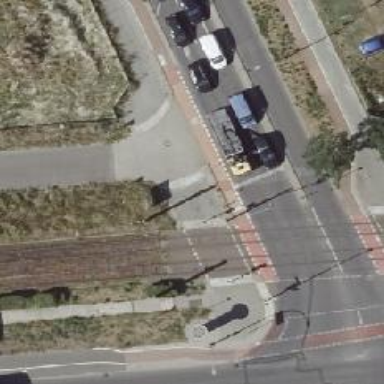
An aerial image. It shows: Tram crossing on the railway.